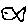
Label: fish